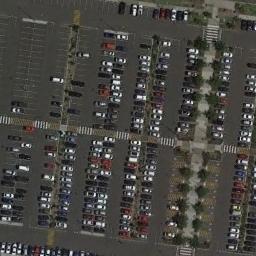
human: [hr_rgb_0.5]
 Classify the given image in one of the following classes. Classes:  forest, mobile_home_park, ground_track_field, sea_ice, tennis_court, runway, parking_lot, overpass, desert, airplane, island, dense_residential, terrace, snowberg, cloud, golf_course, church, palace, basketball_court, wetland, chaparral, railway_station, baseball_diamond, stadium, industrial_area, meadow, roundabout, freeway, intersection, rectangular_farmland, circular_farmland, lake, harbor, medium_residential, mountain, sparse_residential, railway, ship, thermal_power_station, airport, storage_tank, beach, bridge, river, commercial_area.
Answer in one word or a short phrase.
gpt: parking_lot